Field crop: maize
Growth stage: 2
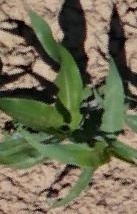
Species: maize